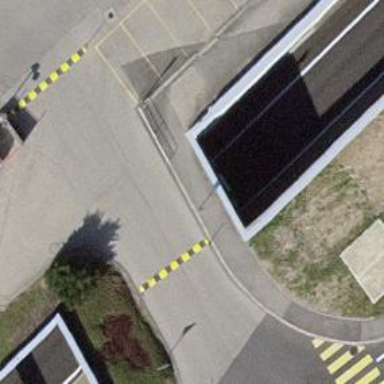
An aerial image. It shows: Wall barrier.